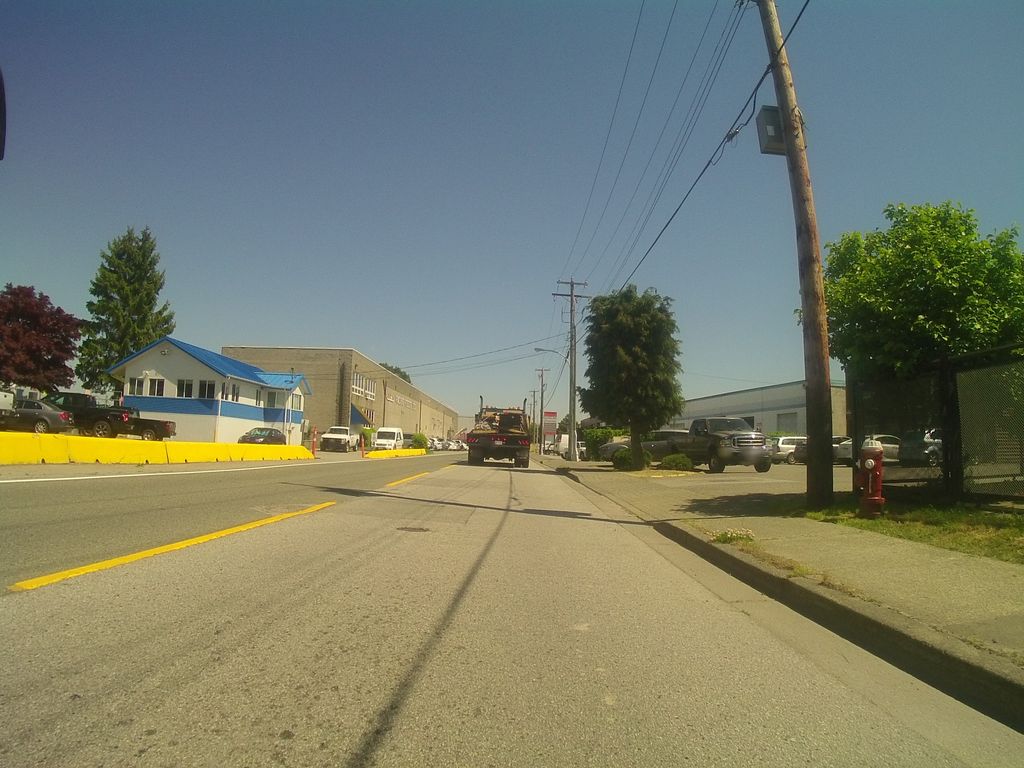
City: vancouver